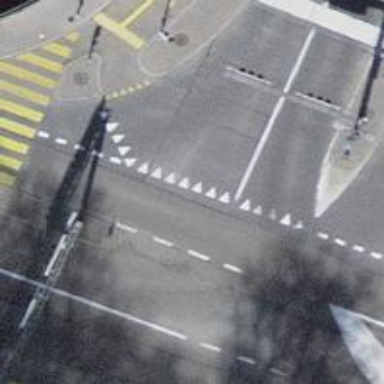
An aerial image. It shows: Secondary road bridge with sidewalks on both sides and cycle lane.